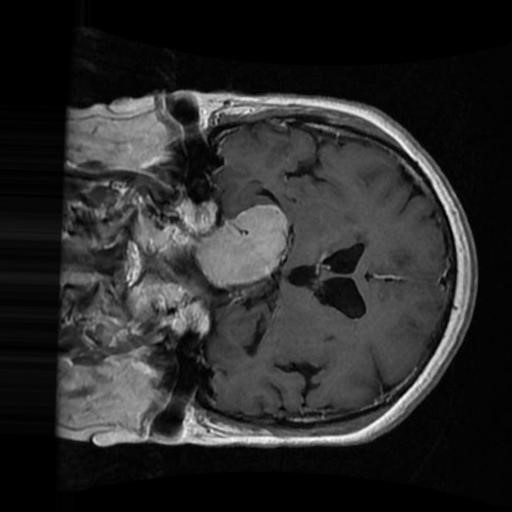
Label: brain_menin